Question: I have the following class:
'''
public class Person {
public String name;
public String description;
public Board(String name, String description) {
this.name = name;
this.description = description;
}
public String getName()
{
return this.name;
}
public String getDescription()
{
return this.description;
}
}
'''
I then have an 'ArrayList<Person>' with some of this data.
What I want to do is populate my ListView, I have made a (bad) mockup of what I want it to look like:

After looking at some information about this online, I have made a new layout where I have put a Medium TextView, with a Small TextView underneath it, but now I am confused to how I can link that in with the ListView on my MainActivity and then populate it with data from my 'ArrayList<Person>'.
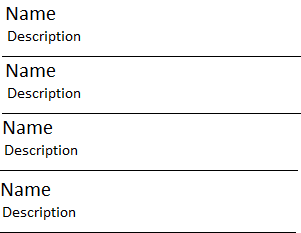
Answer: First you need a custom layout for your row:
'''
<?xml version="1.0" encoding="utf-8"?>
<LinearLayout xmlns:android="http://schemas.android.com/apk/res/android"
android:layout_width="match_parent"
android:layout_height="match_parent"
android:orientation="vertical" >
<TextView
android:id="@+id/textView_name"
android:layout_width="wrap_content"
android:layout_height="wrap_content"
android:text="Medium Text"
android:textAppearance="?android:attr/textAppearanceMedium" />
<TextView
android:id="@+id/textView_description"
android:layout_width="wrap_content"
android:layout_height="wrap_content"
android:text="TextView" />
'''
After, you will need an ArrayAdapter:
'''
public class MyListAdapter extends ArrayAdapter<Person> {
private Context context;
private ArrayList<Person> allPersons;
private LayoutInflater mInflater;
private boolean mNotifyOnChange = true;
public MyListAdapter(Context context, ArrayList<Person> mPersons) {
super(context, R.layout.my_row_layout);
this.context = context;
this.allPersons = new ArrayList<Person>(mPersons);
this.mInflater = LayoutInflater.from(context);
}
@Override
public int getCount() {
return allPersons .size();
}
@Override
public Person getItem(int position) {
return allPersons .get(position);
}
@Override
public long getItemId(int position) {
// TODO Auto-generated method stub
return position;
}
@Override
public int getPosition(Person item) {
return allPersons .indexOf(item);
}
@Override
public int getViewTypeCount() {
return 1; //Number of types + 1 !!!!!!!!
}
@Override
public int getItemViewType(int position) {
return 1;
}
@Override
public View getView(int position, View convertView, ViewGroup parent) {
final ViewHolder holder;
int type = getItemViewType(position);
if (convertView == null) {
holder = new ViewHolder();
switch (type) {
case 1:
convertView = mInflater.inflate(R.layout.my_row_layout,parent, false);
holder.name = (TextView) convertView.findViewById(R.id.textview_name);
holder.description = (TextView) convertView.findViewById(R.id.textview_description);
break;
}
convertView.setTag(holder);
} else {
holder = (ViewHolder) convertView.getTag();
}
holder.name.setText(allPersons.get(position).getName());
holder.description.setText(allPersons.get(position).getDescription());
holder.pos = position;
return convertView;
}
@Override
public void notifyDataSetChanged() {
super.notifyDataSetChanged();
mNotifyOnChange = true;
}
public void setNotifyOnChange(boolean notifyOnChange) {
mNotifyOnChange = notifyOnChange;
}
//---------------static views for each row-----------//
static class ViewHolder {
TextView name;
TextView description;
int pos; //to store the position of the item within the list
}
}
'''
In your activity, you can do this:
'''
public class SecondActivity extends ListActivity {
private ArrayList<Person> persons;
private MyListAdapter mAdapter;
@Override
public void onCreate(Bundle savedInstanceState) {
super.onCreate(savedInstanceState);
setContentView(R.layout.activity_main);
//fill the arraylist of persons
this.mAdapter = new MyListAdapter(this, persons);
setListAdapter(mAdapter);
}
}
'''
Finally:
'''
<RelativeLayout xmlns:android="http://schemas.android.com/apk/res/android"
xmlns:tools="http://schemas.android.com/tools"
android:layout_width="match_parent"
android:layout_height="match_parent" >
<ListView
android:id="@android:id/list"
android:layout_width="match_parent"
android:layout_height="wrap_content"
android:layout_centerHorizontal="true" >
</ListView>
'''
Attention to the id of the ListView: if you are extending your activity as ListActivity, the id of the list must be '@android:id/list'.
I hope this help you!